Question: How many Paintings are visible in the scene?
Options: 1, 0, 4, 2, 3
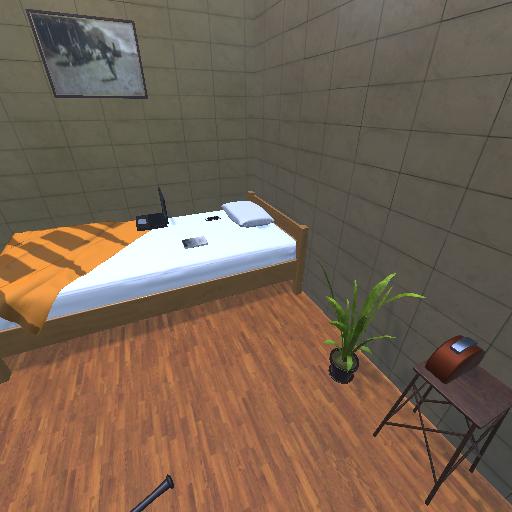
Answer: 1